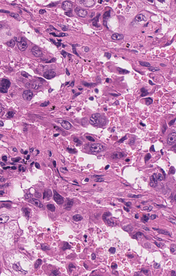
Tumor epithelial tissue: yes
Tumor-associated stroma tissue: yes
Normal tissue: no